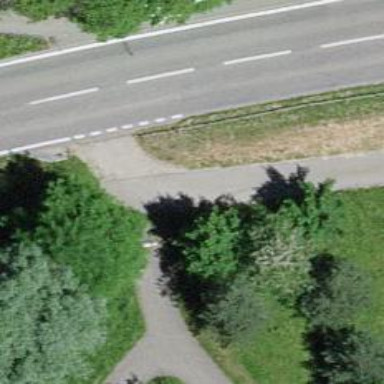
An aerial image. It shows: Double cycle barrier.